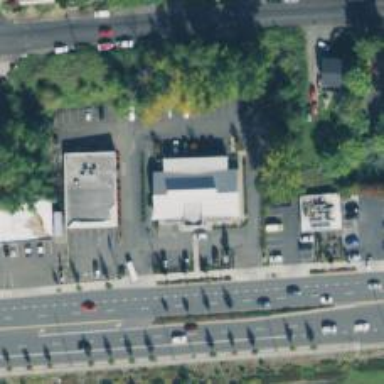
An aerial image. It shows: Pharmacy providing healthcare services.